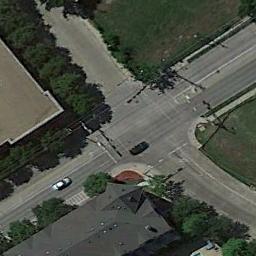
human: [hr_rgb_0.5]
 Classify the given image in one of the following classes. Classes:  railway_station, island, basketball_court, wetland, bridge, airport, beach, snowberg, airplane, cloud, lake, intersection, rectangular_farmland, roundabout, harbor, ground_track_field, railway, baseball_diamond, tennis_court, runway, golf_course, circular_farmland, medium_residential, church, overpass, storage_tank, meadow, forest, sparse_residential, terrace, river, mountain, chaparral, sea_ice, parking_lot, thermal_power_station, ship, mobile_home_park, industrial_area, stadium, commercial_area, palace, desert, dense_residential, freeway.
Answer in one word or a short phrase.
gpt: intersection